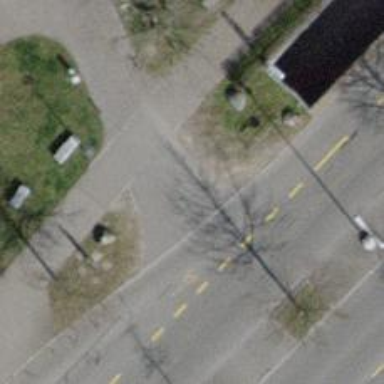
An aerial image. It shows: Bollard.